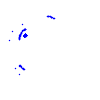
Particle: kaon